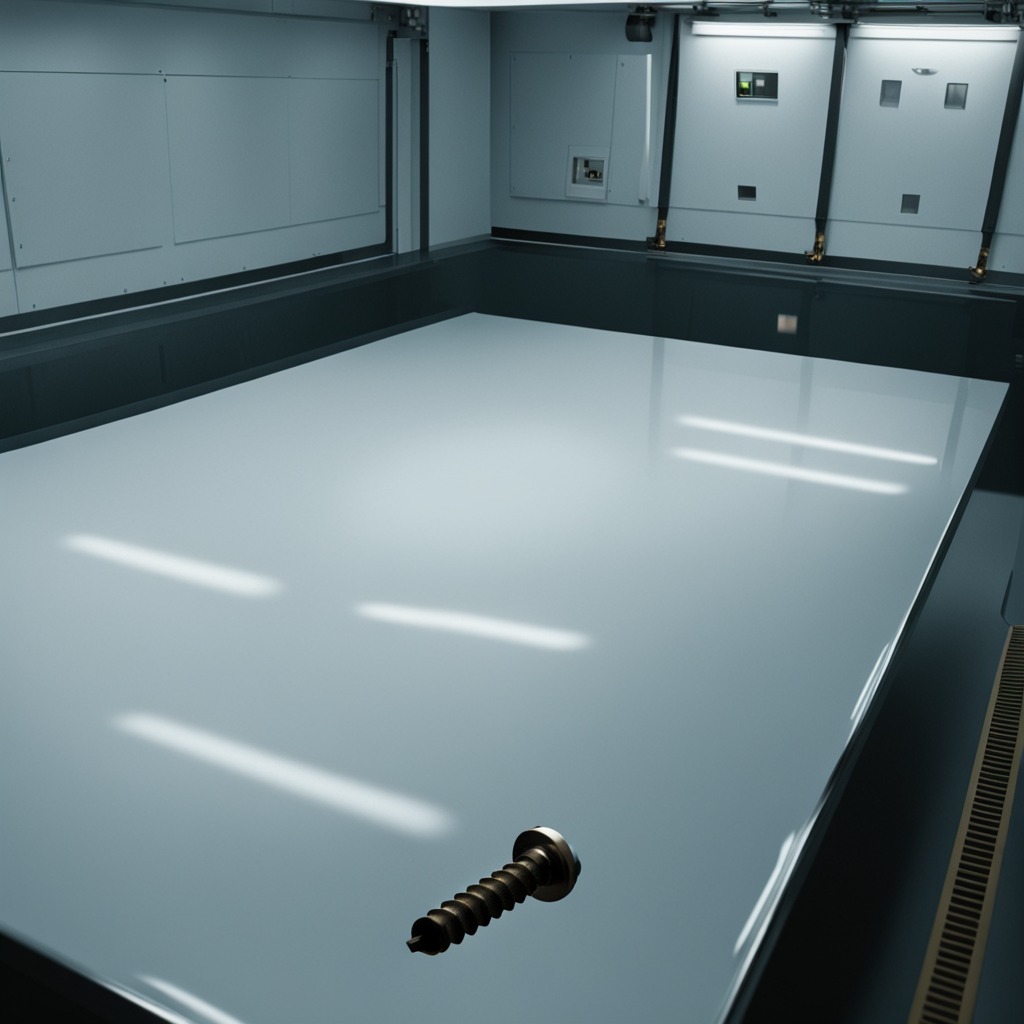
A metal screw is lying on a high-gloss table in a ship maintenance bay industrial lighting.